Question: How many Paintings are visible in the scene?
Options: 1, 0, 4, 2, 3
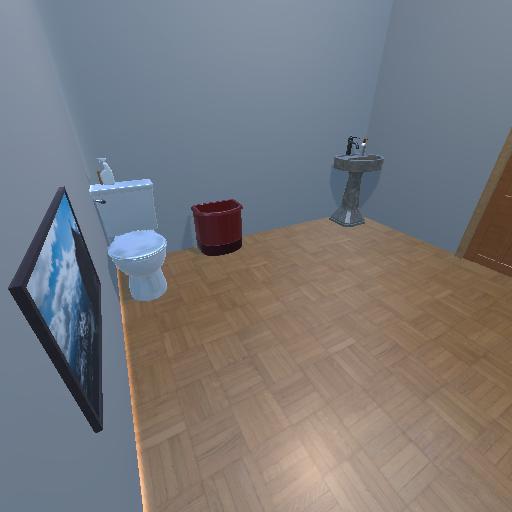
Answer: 1